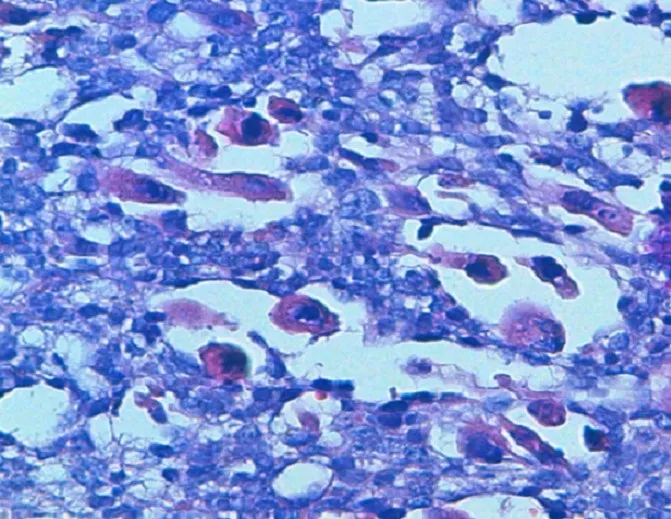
HESx40: rhabdomyoblastic cells at high enlargement.
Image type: pathology (pas)